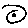
Label: circle